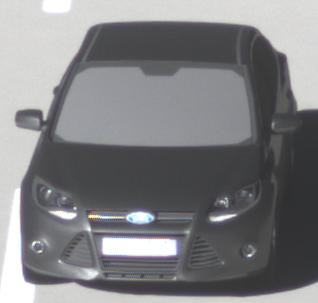
Make: Ford
Model: Focus 1.6 Ti-VCT
Detailed model: Focus (III)
Model produced from: 2011/09
Model produced until: 2014/09
Doors: 5
Color: gray
Road condition: dry road
Daytime: morning or afternoon
Contrast: high contrast